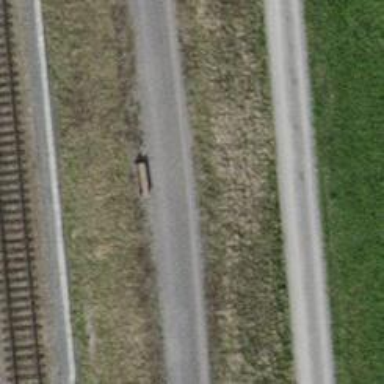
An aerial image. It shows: Brown bench.